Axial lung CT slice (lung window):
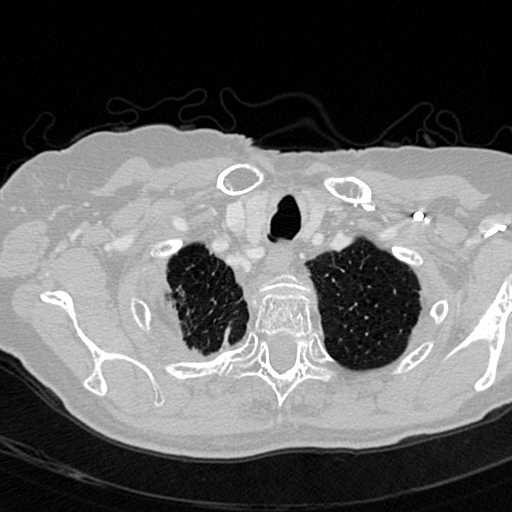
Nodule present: no